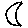
Label: moon